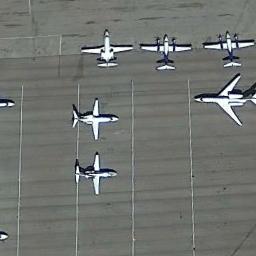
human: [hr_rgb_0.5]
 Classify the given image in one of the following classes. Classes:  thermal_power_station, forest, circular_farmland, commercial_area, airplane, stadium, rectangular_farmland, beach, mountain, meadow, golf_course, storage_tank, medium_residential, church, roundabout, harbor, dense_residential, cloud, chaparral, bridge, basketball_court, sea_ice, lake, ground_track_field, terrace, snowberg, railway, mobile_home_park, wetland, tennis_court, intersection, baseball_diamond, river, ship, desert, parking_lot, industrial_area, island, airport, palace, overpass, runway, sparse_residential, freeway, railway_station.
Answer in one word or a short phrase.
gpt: airplane